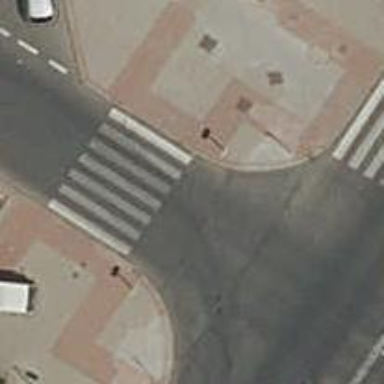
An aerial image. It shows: Pedestrian crossing with zebra markings on the footway.